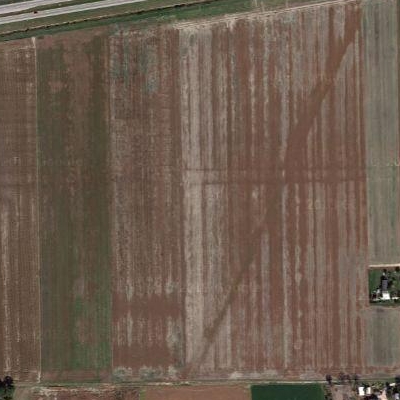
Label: Field